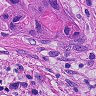
Metastatic tissue present: yes